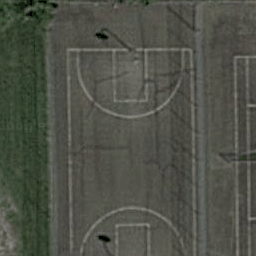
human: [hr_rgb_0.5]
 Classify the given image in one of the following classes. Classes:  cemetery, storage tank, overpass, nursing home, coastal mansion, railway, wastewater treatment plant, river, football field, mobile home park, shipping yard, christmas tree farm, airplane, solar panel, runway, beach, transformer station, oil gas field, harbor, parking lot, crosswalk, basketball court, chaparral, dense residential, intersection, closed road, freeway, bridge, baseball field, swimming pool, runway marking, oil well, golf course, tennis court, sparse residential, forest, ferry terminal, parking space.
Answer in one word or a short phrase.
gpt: basketball court